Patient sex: F
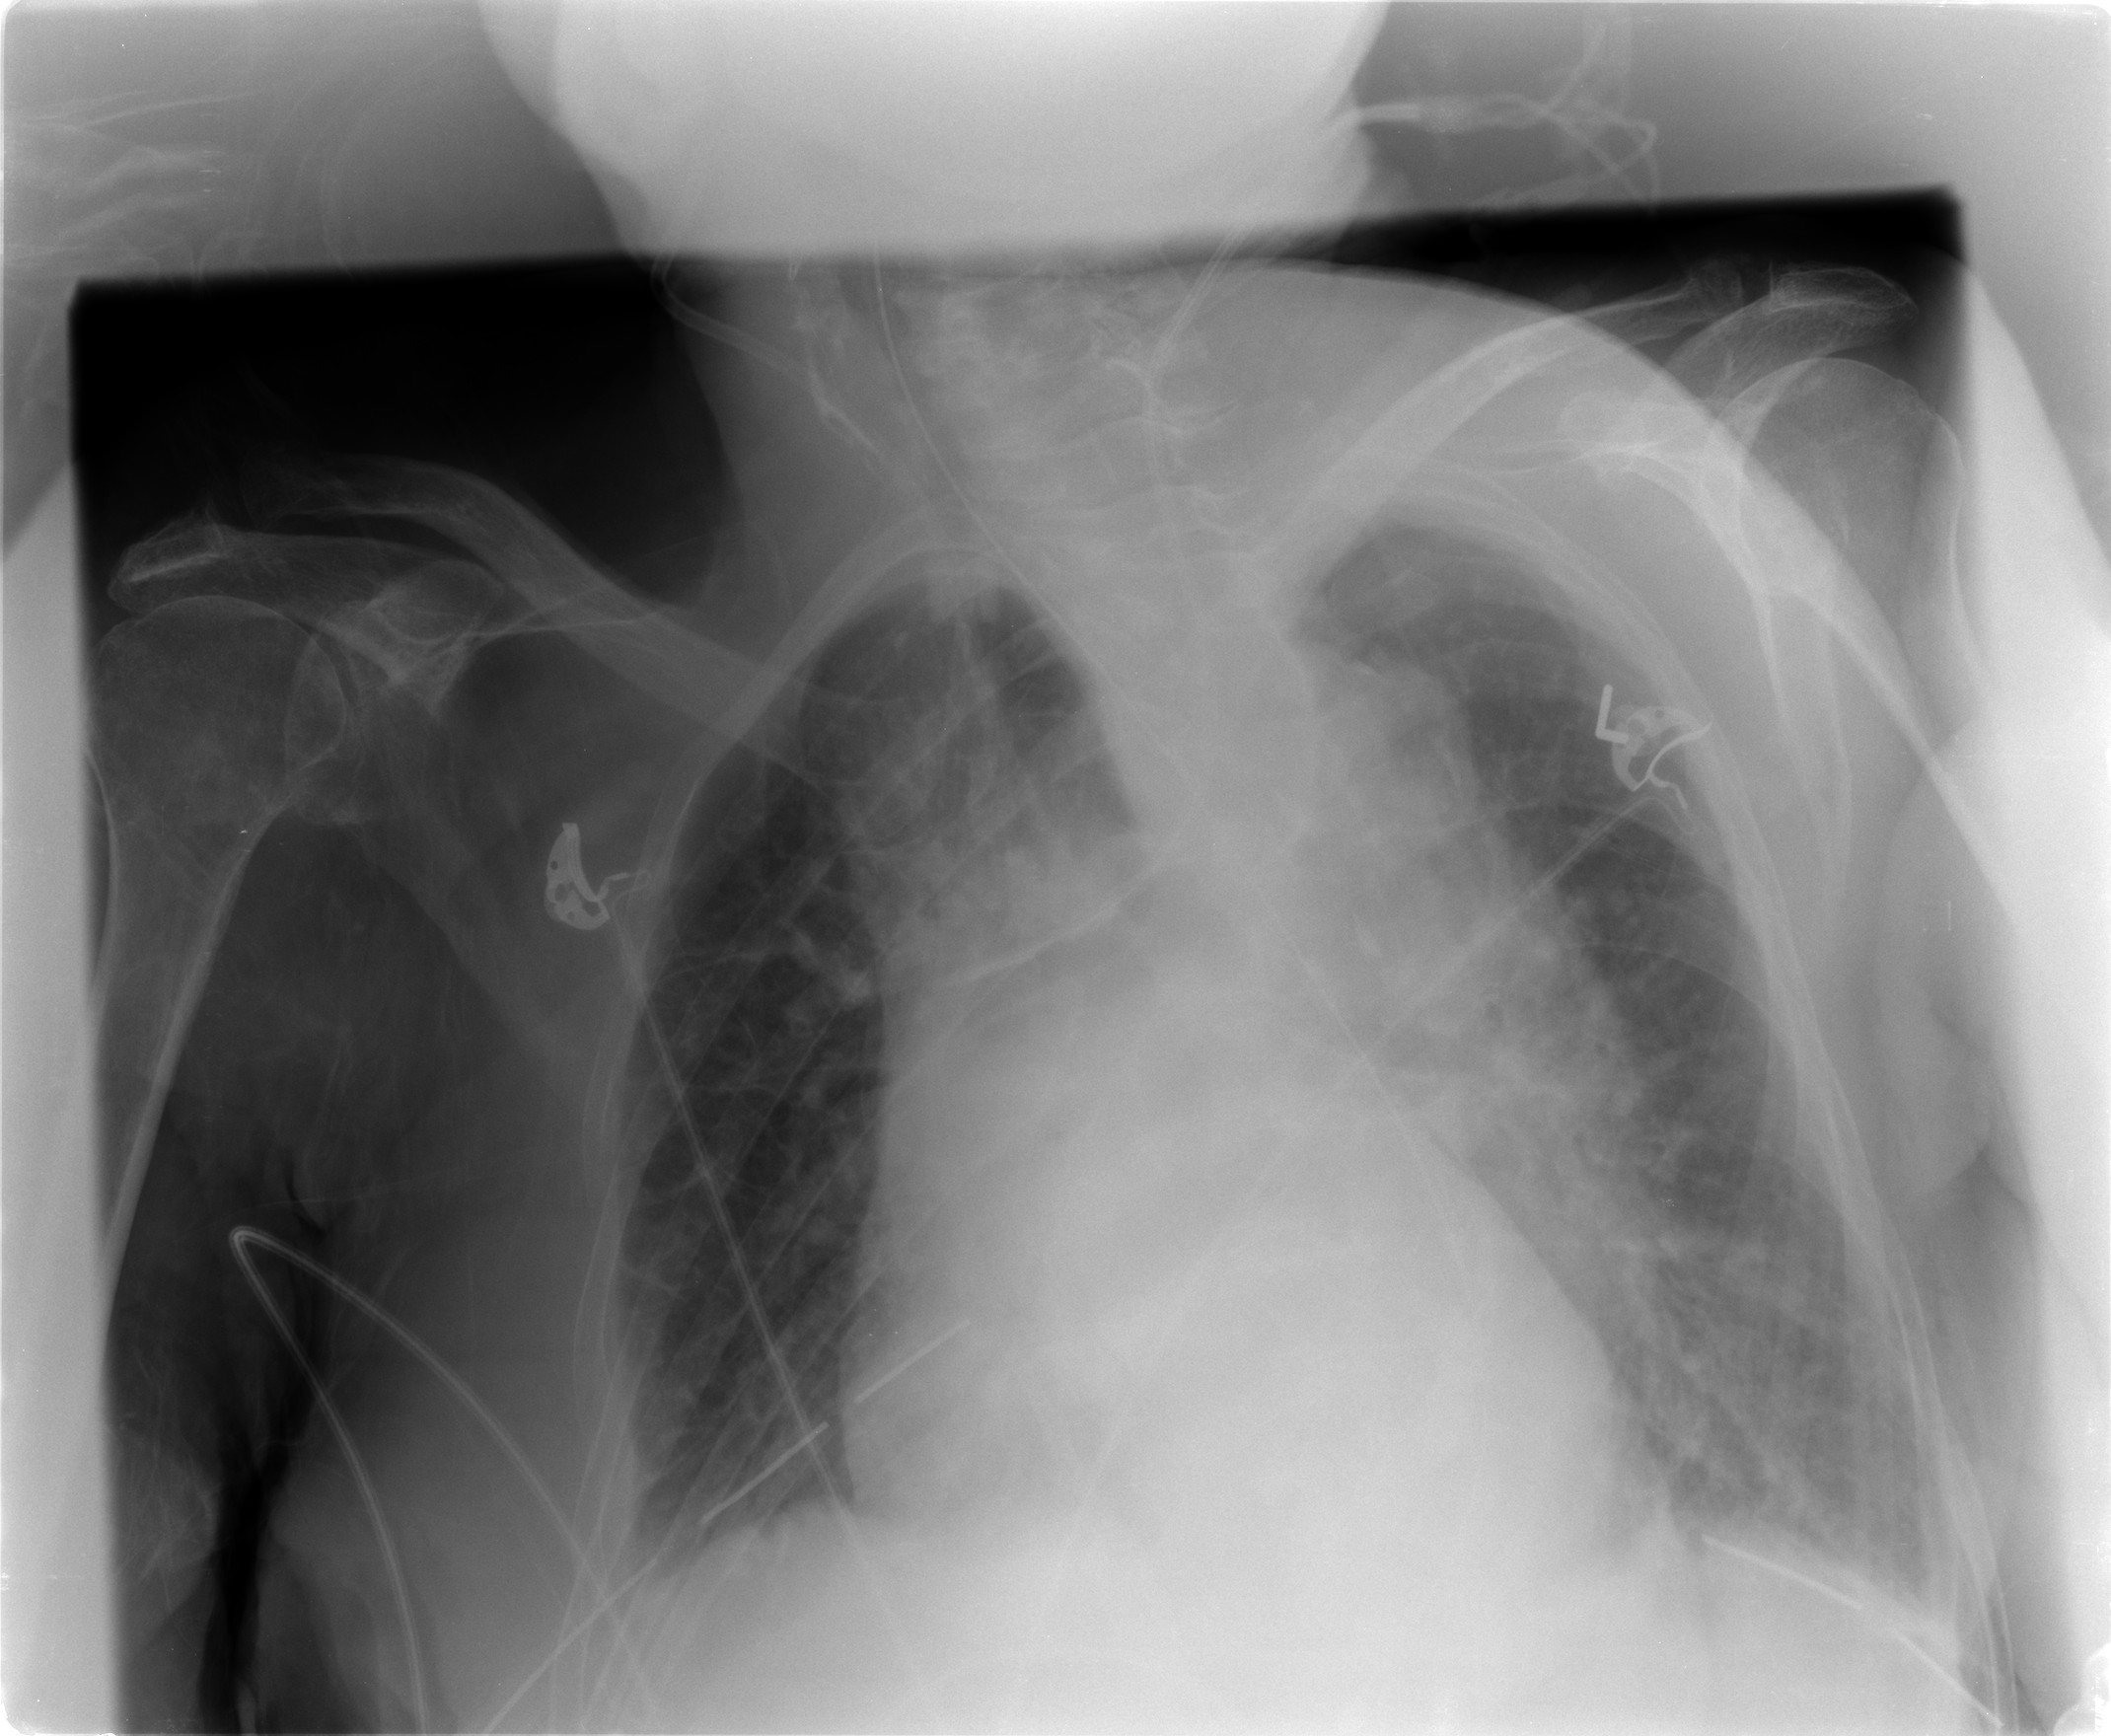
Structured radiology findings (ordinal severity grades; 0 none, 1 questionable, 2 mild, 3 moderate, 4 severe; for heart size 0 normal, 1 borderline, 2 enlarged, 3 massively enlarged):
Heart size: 2
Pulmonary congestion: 2
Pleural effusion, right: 1
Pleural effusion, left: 1
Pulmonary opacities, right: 2
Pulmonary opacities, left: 2
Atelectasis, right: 0
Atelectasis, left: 0